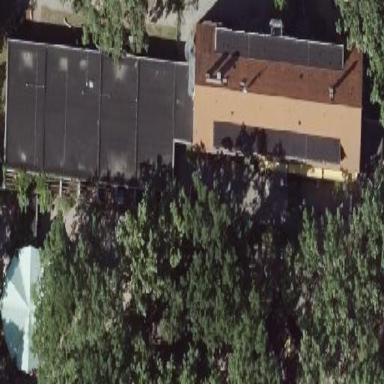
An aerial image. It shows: Residential building.